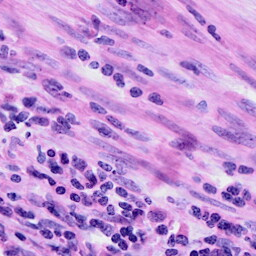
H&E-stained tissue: Cervix